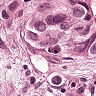
Metastatic tissue present: yes